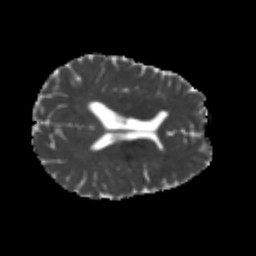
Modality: MD
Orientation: axial
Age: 22
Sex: male
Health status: healthy
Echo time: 0.074 s